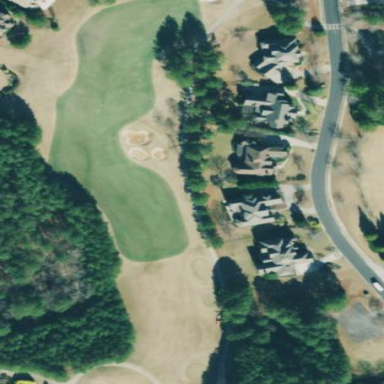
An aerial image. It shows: Scenic golf fairway.